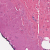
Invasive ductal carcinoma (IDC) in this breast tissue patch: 0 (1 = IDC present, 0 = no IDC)